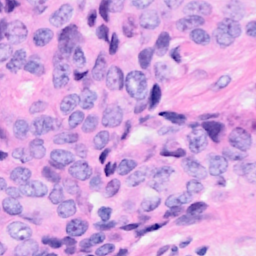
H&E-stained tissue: Breast